The plot is a signal-to-image rendering of a rotating shaft's vibration measurement. Diagnose the rotating machine from this image, choosing from: normal, misalignment, unbalance, looseness.
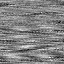
Answer: misalignment